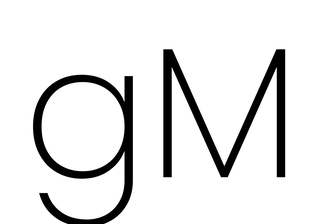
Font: Poppins-ExtraLight